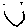
Label: smiley face